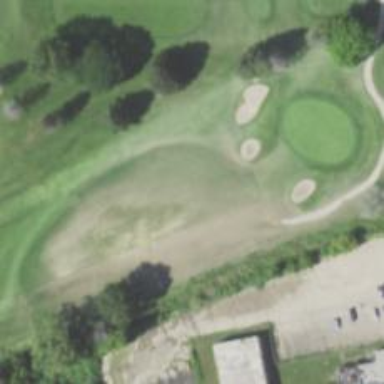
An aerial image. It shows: Golf hole.